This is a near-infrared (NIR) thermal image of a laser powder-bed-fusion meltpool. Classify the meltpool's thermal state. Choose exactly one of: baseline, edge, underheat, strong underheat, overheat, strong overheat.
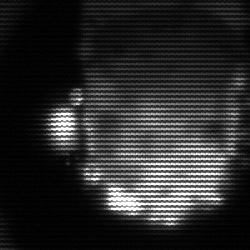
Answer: baseline